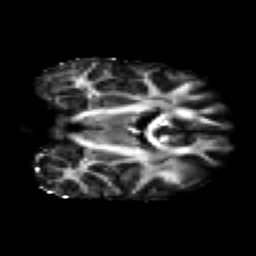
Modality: FA
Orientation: coronal
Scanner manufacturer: ge
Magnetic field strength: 3 T
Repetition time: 7.98 s
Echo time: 0.0701 s